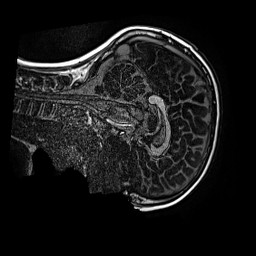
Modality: MP2RAGE
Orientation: sagittal
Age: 10
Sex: male
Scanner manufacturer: siemens
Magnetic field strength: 3 T
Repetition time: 4 s
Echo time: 0.00299 s